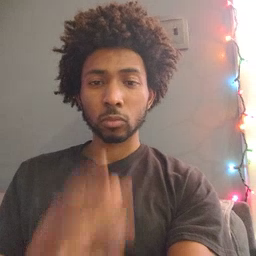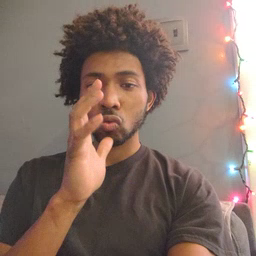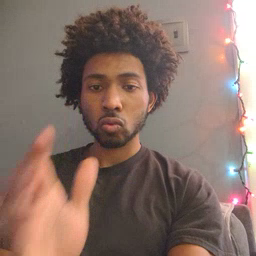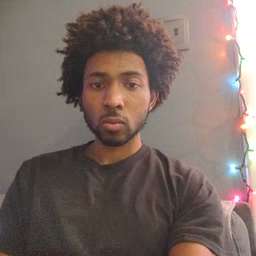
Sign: grandma